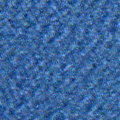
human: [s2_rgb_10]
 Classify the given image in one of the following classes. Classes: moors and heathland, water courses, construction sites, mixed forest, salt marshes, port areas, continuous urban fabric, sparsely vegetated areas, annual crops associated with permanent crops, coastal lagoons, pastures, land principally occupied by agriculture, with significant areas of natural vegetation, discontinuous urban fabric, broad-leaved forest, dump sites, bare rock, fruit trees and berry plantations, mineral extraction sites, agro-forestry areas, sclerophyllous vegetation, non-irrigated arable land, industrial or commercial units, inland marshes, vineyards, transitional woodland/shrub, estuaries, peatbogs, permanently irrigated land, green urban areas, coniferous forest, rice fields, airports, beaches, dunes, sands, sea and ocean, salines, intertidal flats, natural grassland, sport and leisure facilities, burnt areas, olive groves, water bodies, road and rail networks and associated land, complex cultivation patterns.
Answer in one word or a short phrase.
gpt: sea and ocean